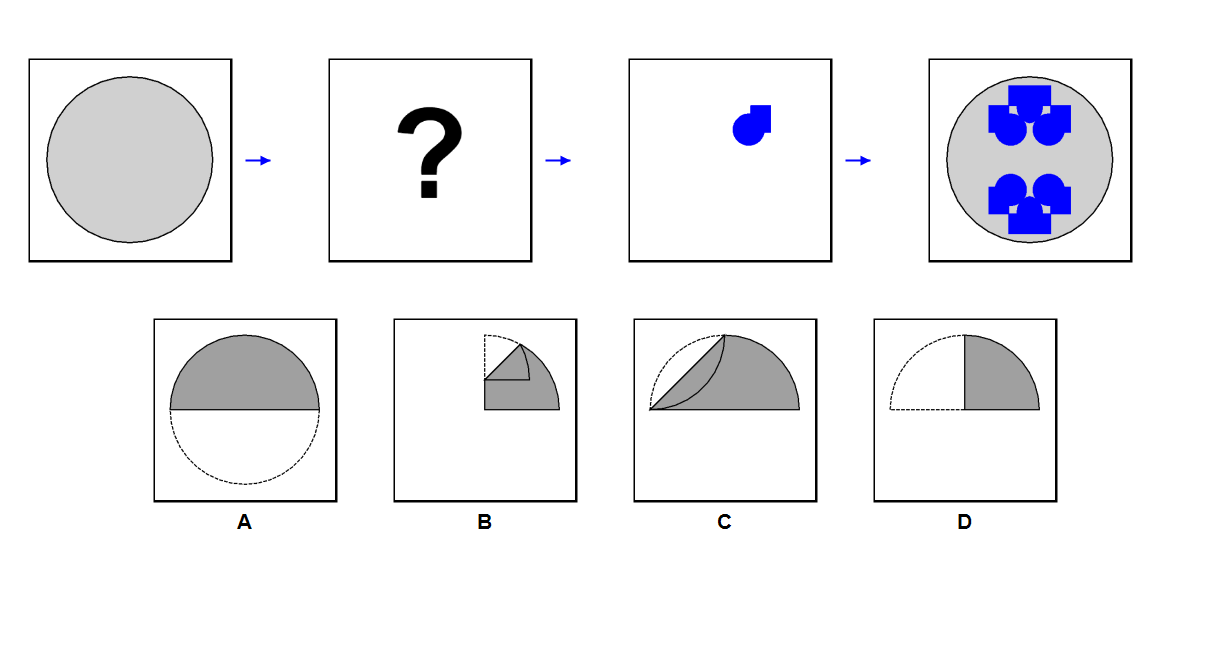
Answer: C